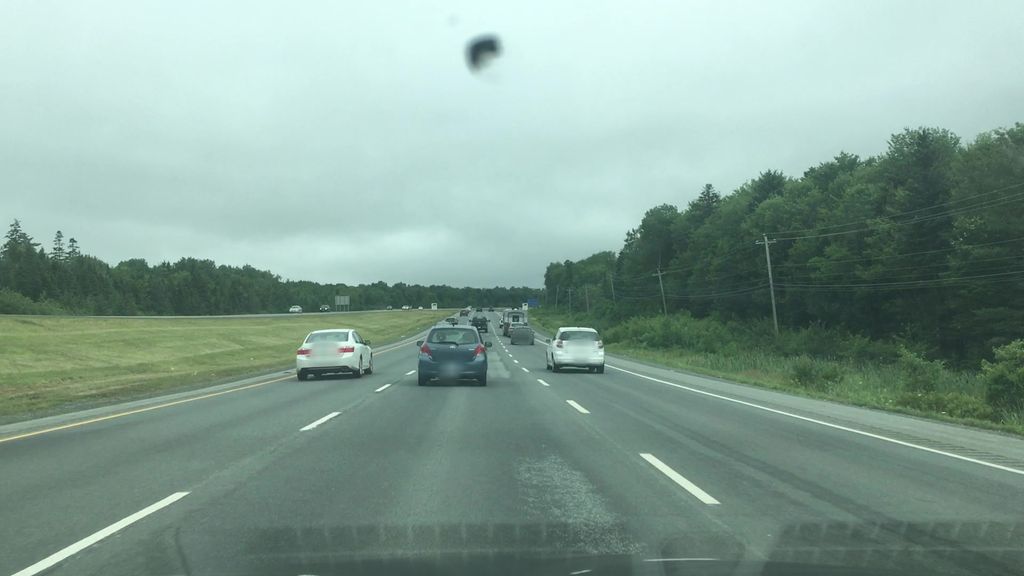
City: halifax